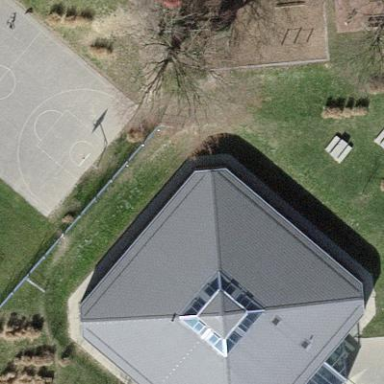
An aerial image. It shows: School building.